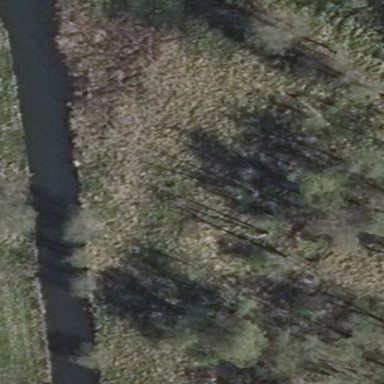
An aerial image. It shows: Wetland area characterized by wet meadow.